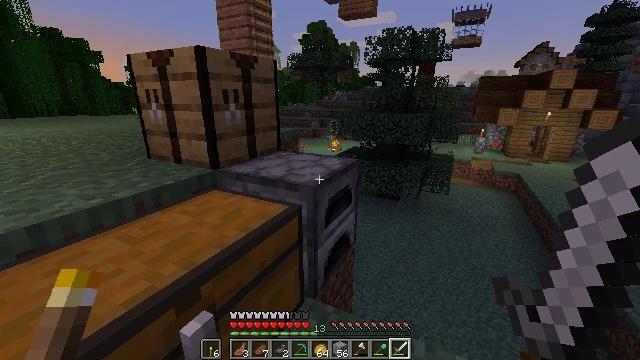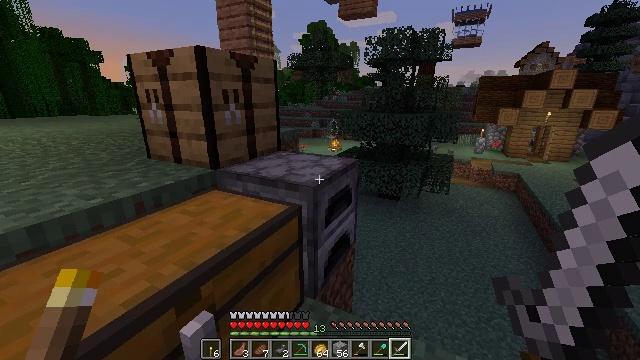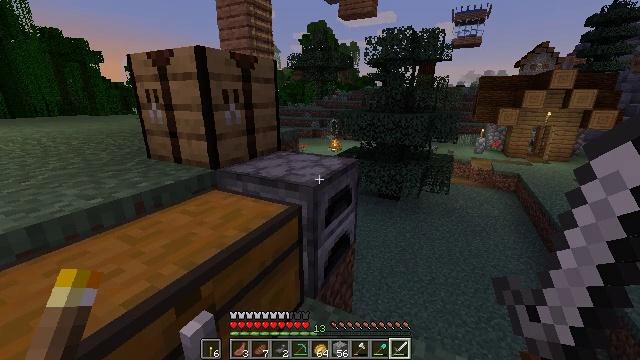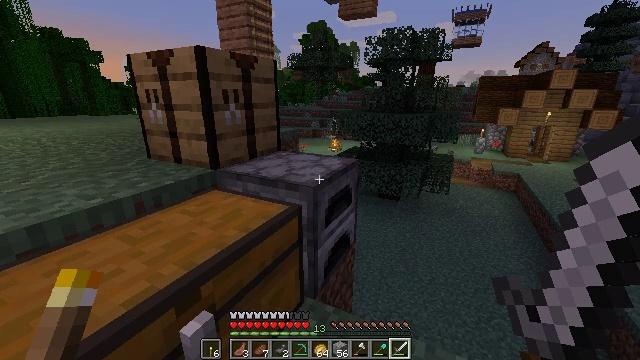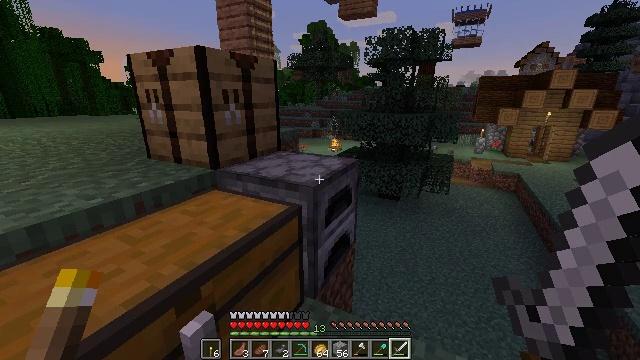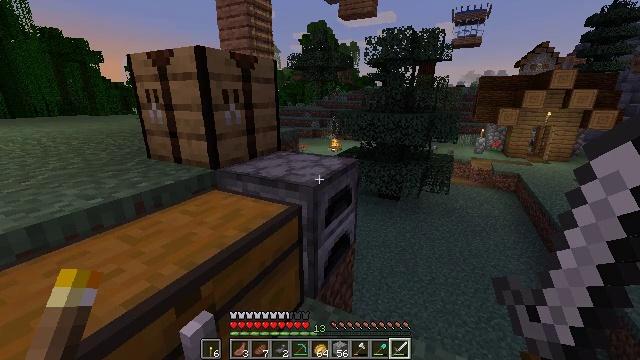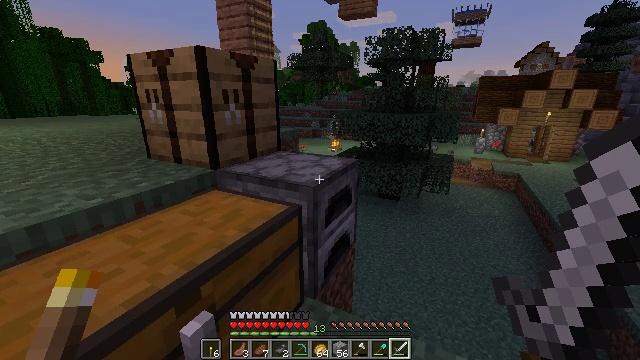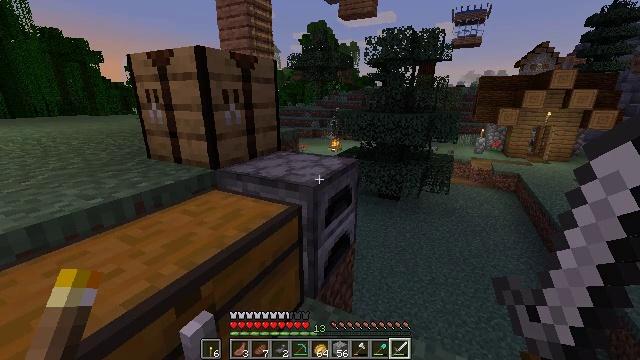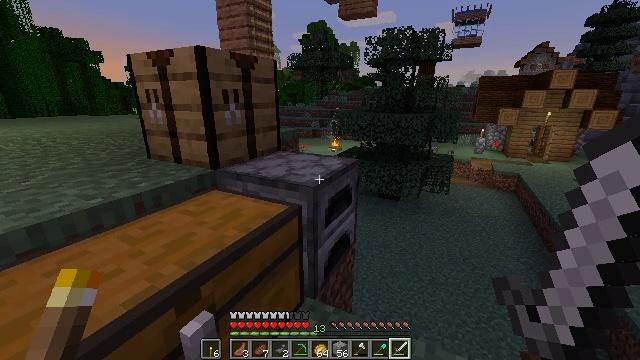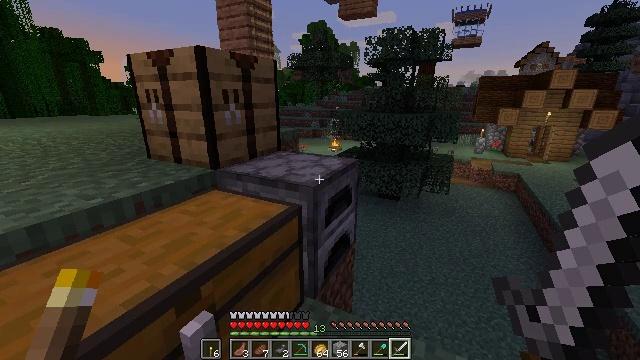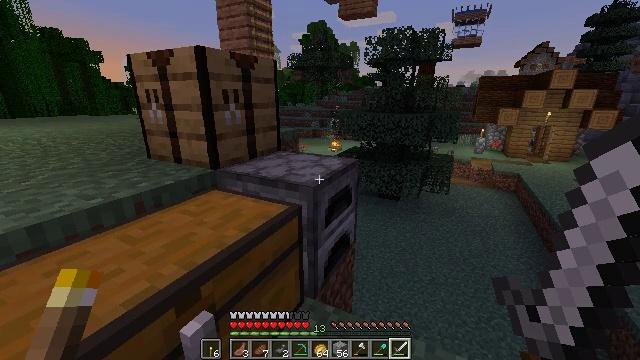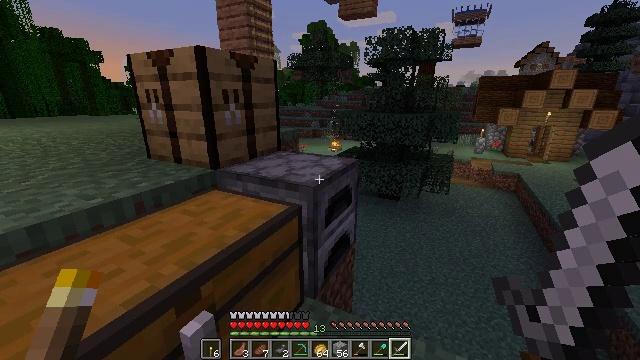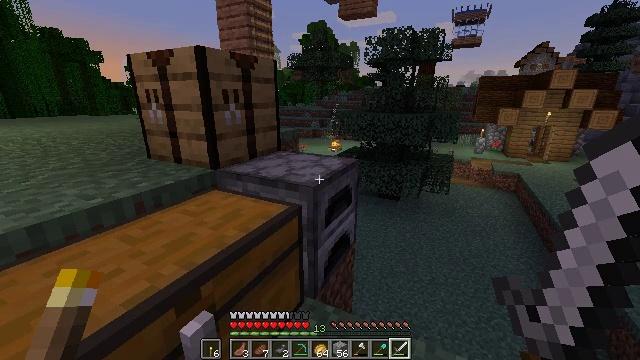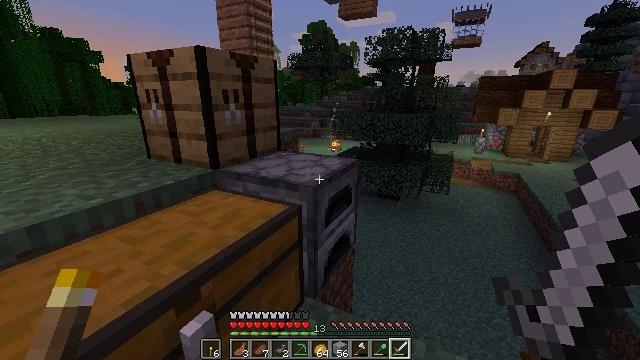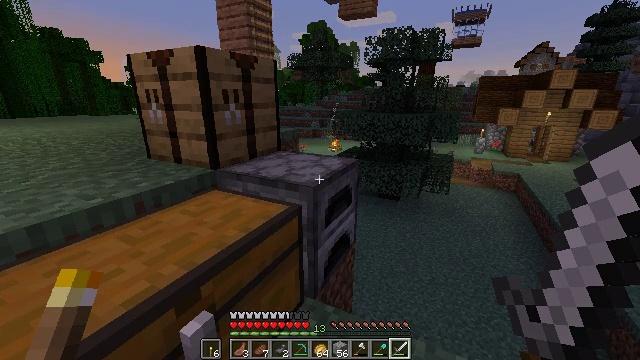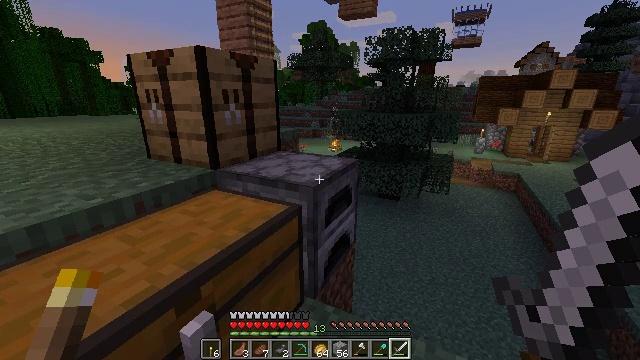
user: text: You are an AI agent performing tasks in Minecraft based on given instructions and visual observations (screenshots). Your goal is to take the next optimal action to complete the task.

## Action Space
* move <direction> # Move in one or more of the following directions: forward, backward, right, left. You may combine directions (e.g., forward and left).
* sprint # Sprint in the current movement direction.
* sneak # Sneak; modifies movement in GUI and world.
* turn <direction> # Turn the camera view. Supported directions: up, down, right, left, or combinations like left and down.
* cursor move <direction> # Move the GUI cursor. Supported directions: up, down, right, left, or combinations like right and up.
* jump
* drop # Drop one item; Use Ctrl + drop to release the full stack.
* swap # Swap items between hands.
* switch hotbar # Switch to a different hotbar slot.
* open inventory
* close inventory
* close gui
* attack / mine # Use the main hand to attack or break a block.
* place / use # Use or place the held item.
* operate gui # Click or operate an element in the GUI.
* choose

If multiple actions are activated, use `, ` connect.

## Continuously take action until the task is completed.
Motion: motion action
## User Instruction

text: Use right equipment to gather melon.
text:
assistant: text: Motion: no_op
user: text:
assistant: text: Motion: no_op
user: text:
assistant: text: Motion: no_op
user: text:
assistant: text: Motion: no_op
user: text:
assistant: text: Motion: no_op
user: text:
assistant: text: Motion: no_op
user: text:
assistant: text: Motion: no_op
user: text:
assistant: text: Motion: no_op
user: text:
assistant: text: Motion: no_op
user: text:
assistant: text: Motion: no_op
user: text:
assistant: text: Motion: no_op
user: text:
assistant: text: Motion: no_op
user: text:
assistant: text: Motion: no_op
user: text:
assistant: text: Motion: no_op
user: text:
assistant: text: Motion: no_op
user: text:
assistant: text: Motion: no_op
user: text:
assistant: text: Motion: no_op
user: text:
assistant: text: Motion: no_op
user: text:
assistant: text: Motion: no_op
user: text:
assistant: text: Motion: no_op
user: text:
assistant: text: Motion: no_op
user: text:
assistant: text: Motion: no_op
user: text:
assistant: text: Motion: no_op
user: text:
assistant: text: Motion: no_op
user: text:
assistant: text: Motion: no_op
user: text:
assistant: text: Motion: no_op
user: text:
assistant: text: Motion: no_op
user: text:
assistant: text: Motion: no_op
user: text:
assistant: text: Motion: no_op
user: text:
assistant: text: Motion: no_op